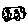
Label: car